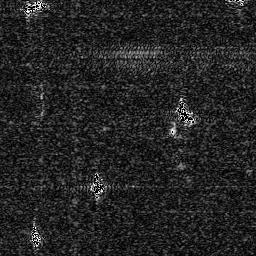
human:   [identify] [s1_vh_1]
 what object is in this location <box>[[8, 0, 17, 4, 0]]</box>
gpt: <ref>1 small ship at the top left</ref>

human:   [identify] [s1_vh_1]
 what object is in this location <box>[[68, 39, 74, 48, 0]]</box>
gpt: <ref>1 small ship at the right</ref>